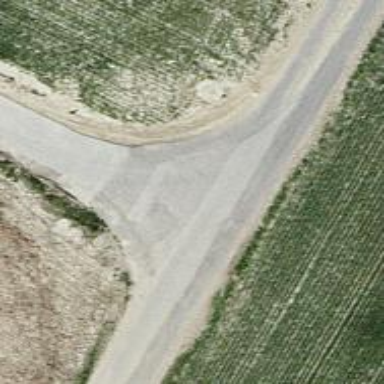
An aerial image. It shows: Paved track with Grade 1 surface.